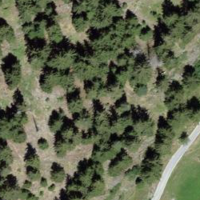
EUNIS habitat code: 43
Species observed at this site:
Silene nutans
Dactylorhiza sambucina